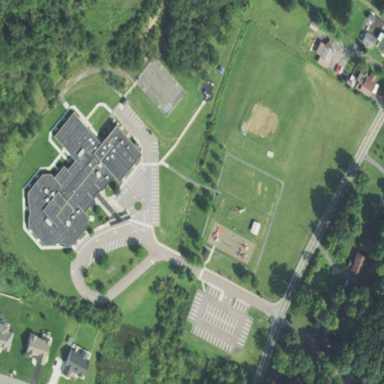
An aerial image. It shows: School.